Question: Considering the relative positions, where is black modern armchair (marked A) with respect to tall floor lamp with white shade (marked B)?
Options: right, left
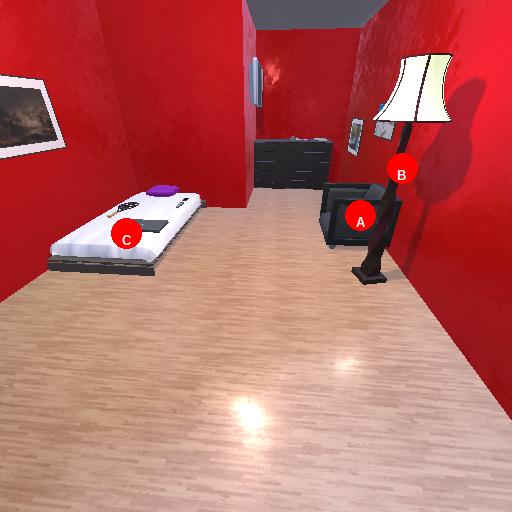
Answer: right